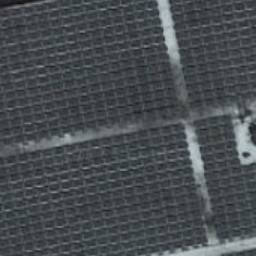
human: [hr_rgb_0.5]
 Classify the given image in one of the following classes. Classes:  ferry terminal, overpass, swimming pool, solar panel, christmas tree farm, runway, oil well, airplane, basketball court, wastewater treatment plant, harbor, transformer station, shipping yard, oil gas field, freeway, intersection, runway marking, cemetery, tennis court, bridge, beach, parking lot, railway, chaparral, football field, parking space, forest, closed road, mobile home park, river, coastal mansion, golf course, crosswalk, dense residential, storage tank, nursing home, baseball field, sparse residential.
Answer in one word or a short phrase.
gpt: solar panel